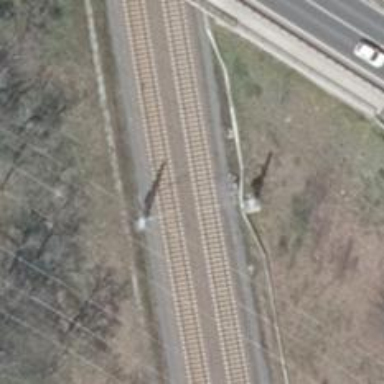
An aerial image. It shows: Milestone along the railway track with catenary mast.